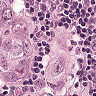
Metastatic tissue present: yes